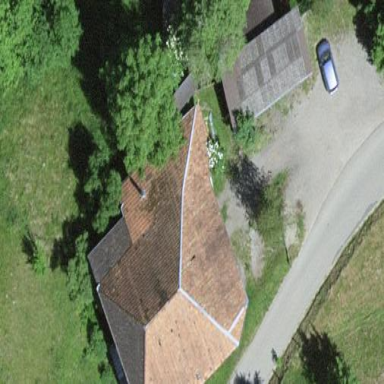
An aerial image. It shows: Farm building.